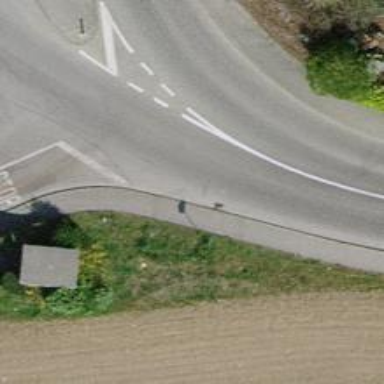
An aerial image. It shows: Asphalt sidewalk along the footway.